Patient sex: M
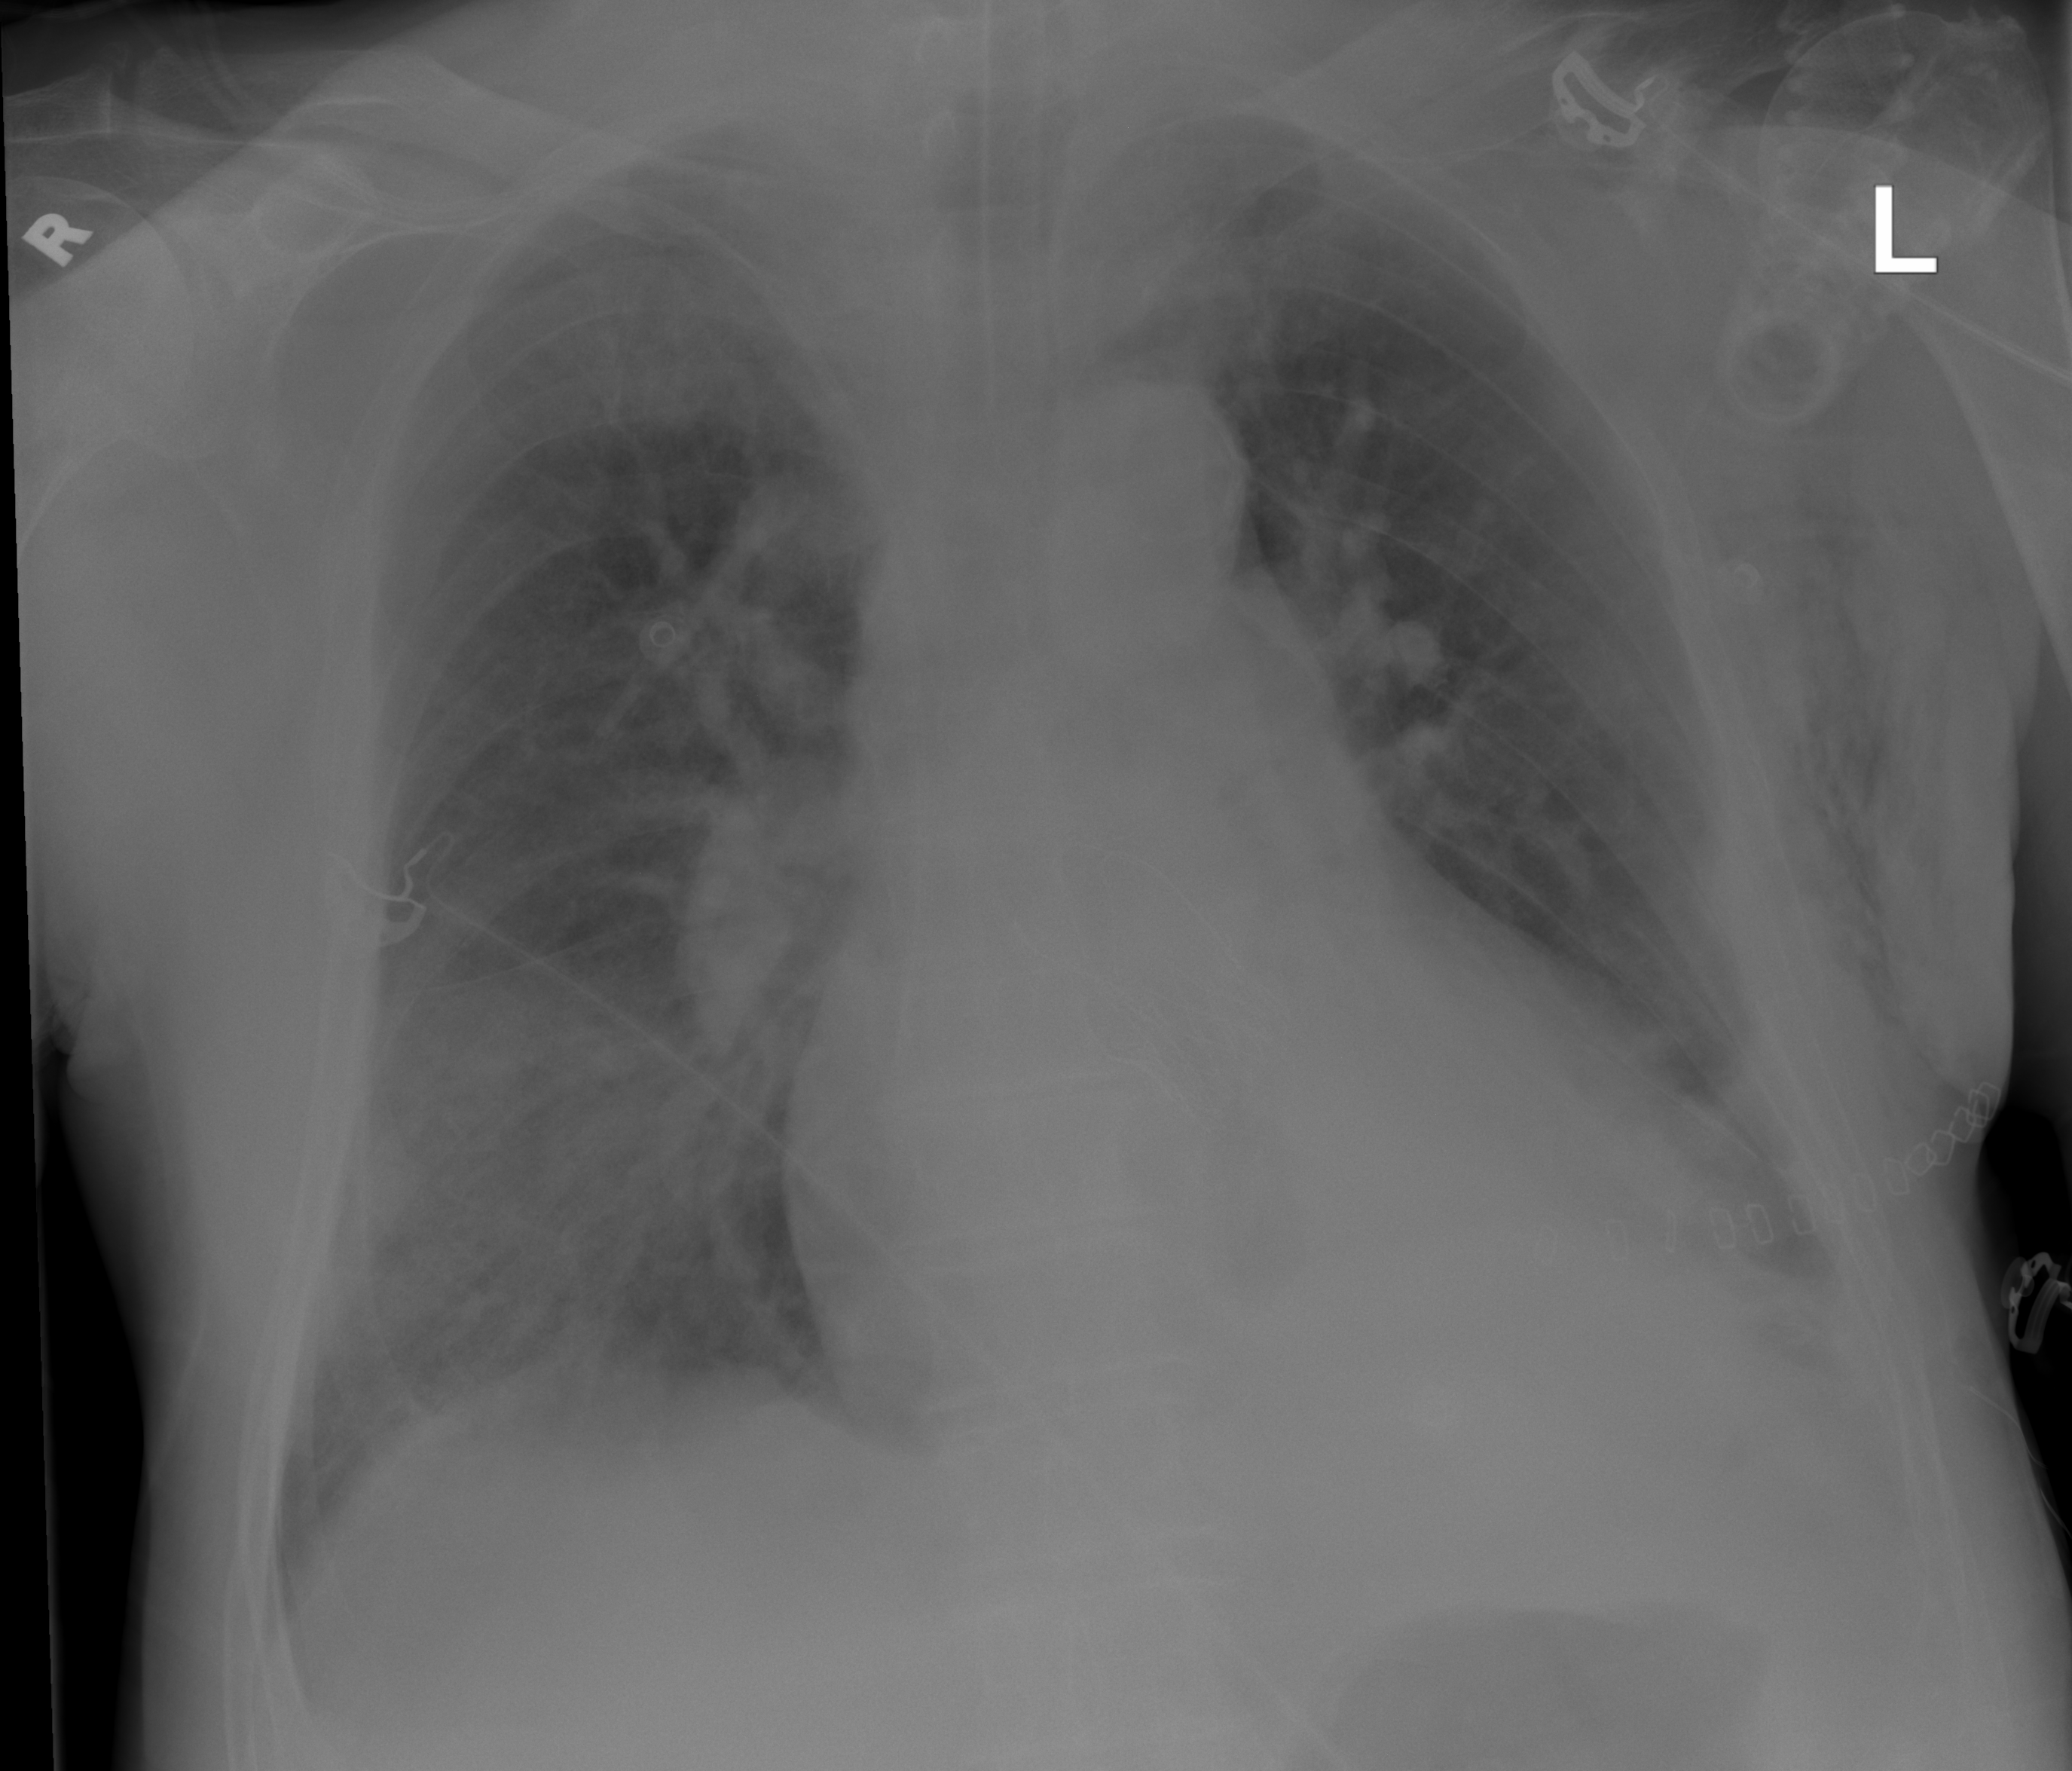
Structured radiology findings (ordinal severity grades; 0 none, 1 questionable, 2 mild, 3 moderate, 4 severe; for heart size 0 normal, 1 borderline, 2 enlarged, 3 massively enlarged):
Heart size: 2
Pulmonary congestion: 2
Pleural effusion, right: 0
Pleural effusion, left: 2
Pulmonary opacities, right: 2
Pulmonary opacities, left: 0
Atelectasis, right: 2
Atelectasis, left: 2